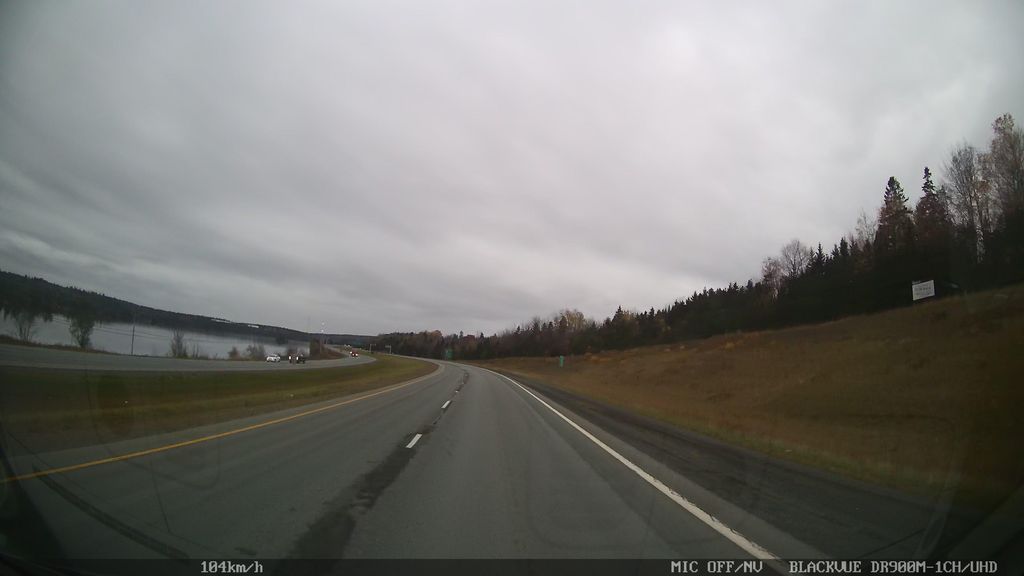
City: halifax